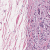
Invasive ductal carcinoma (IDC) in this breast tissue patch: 1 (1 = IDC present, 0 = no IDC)